Question: I have a camera pointed at a monitor displaying a line of white pixels. I get an array of byte values back from the camera. The area of the camera's view is larger than the space taken up by the monitor. I need to find out where on the camera image the white monitor pixels appear. See the sample image below.
I need to improve my algorithm so that it is more robust in varying lighting conditions. Specifically, I need to improve the step where I determine the value threshold for what are considered potential white pixels. After determining what are likely my white pixels, I find the largest neighborhood to determine my final white values.
I also tried counting the N pixels with the highest values and considering the lowest value of the N pixels as white. This worked fairly well in some conditions, but it stopped working when the room got slightly darker. I can tweak N to work in any lighting condition, but I would prefer not to have to provide any parameters manually. I am experimenting with using percentiles now, but it is running quite slow since the data set is very large.
Here's one of the methods that works decently, but the parameters have to be tweaked in different lighting conditions.
'''
std::multiset<uint8_t> maxPixelValues;
for(unsigned i = 0; i < width; ++i)
{
for(unsigned j = 0; j <height; ++j)
{
uint8_t pixelValue = buffer[j * width + i];
if(maxPixelValues.size() < topPixelCount)
{
maxPixelValues.insert(pixelValue);
}
else
{
auto minimumValuePosition = maxPixelValues.begin();
if(pixelValue > *minimumValuePosition)
{
maxPixelValues.erase(minimumValuePosition);
maxPixelValues.insert(pixelValue);
}
}
}
}
return *maxPixelValues.begin();
'''
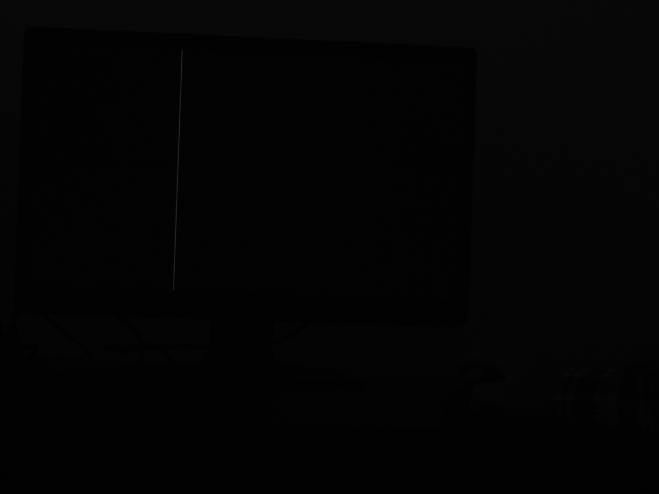
Answer: First you might want to threshold at one standard deviation above the mean to get rid of the darker parts of the screen. Then you can take advantage of the fact that the line is quite thin compared to some of the brighter area in the background and also far away from other bright areas thanks to the edge of the screen.
Pseudocode:
'''
mask=threshold(img, mean(img)+stdev(img))
toignore=dilate(mask,3,3)
toignore=erode(toignore,4,4)
toignore=dilate(toignoe,3,3)
mask=mask &! toignore
'''
1. Thresholding at mean+sd:
2. Dilation:
3. Erosion with slightly bigger kernel to remove 1px thin objects (such as the line), but keep pixels that are near other bright ones
4. Dilation to add a margin smaller than the screen border:
5. Thresholded mask from 1 with toignore from 4 excluded:
There are a few stray pixels left, but you can probably do a hough transform at this point.